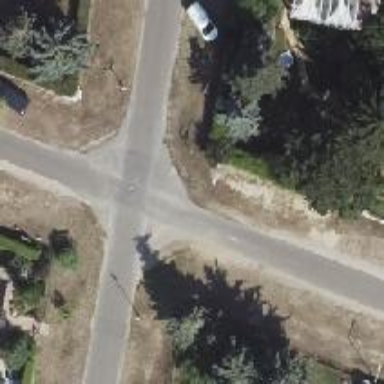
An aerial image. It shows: Asphalt road in residential area.